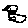
Label: bird